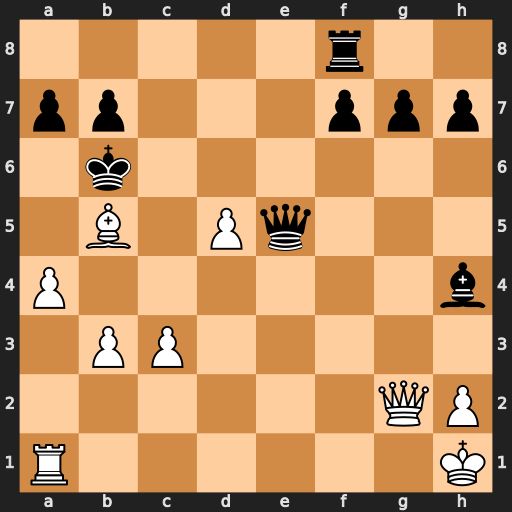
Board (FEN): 5r2/pp3ppp/1k6/1B1Pq3/P6b/1PP5/6QP/R6K
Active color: w
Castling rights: -
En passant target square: -
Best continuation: Qg1+ Kc7 Qc5+ Kd8 Qxf8+